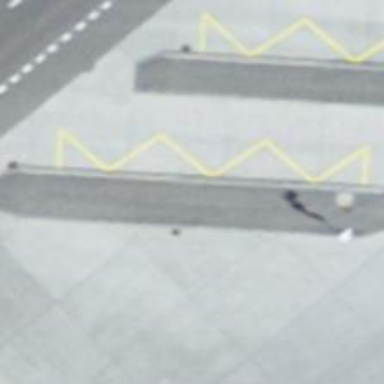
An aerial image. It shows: Bus stop with platform for public transport.